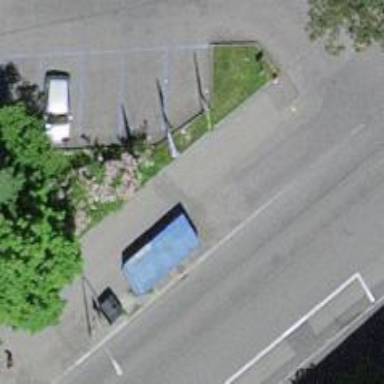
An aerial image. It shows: Recycling container at amenity designated for recycling.